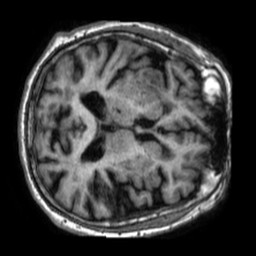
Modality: T1w
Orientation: axial
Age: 83
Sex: female
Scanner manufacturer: philips
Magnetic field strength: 1.5 T
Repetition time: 0.007151 s
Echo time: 0.003272 s